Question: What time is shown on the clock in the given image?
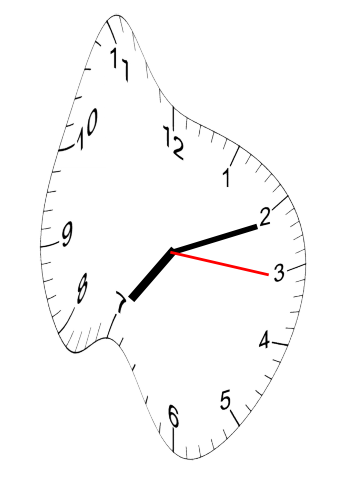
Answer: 07:11:16